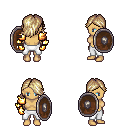
a pixel art fantasy rpg character, female body template, human, tanned skin, gold arm armor, white pants, white blonde swoop hairstyle, gold gloves, shield, four views (front, back, left, right), 2x2 character sprite sheet, small pixel art, hard edges, no anti-aliasing